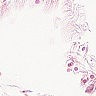
Metastatic tissue present: no